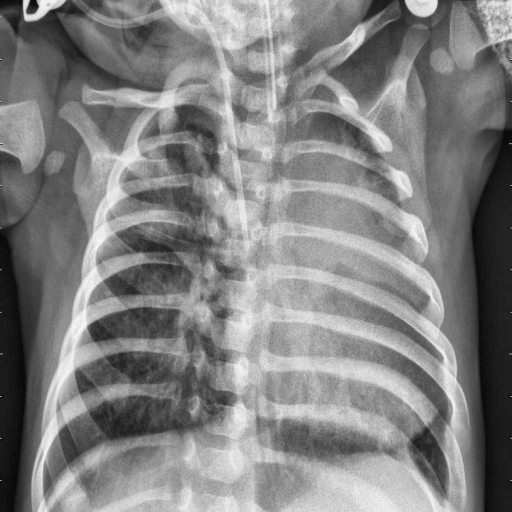
Finding: PNEUMONIA